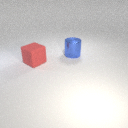
large red rubber cube in front of large blue metal cylinder